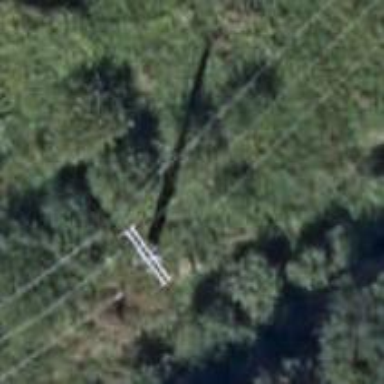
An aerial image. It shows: Power line in the image.